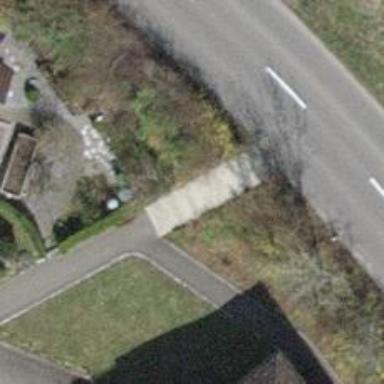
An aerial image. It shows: Set of concrete steps.